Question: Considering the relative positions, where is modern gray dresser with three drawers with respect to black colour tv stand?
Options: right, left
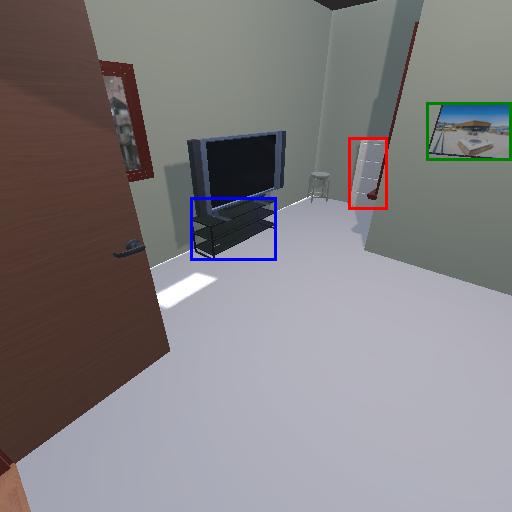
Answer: right